Question:
Terminating app due to uncaught exception 'NSInvalidArgumentException', reason: '-[__NSArrayM objectForKey:]: unrecognized selector sent to instance 0x12e654c0.
I am loading data on tableview from Array that has two dictionary objects. Dictionary object contains 2 nsstring object when ViewDidLoad called the code is below
'''
while (sqlite3_step(statement) == SQLITE_ROW) {
NSString* delID = [NSString stringWithUTF8String:(const char *) sqlite3_column_text(statement, 0)];
NSString* name =[NSString stringWithUTF8String:(const char *) sqlite3_column_text(statement, 1)];
NSMutableDictionary *dict=[NSMutableDictionary dictionary];
[dict setObject:delID forKey:@"delID"];
[dict setObject:name forKey:@"name"];
[self.arr addObject:dict];
'''
It never crash for first row but on second row indexPath.row==1 it always crash please see the screen shot below. Thanks for help
Here is I am filling self.arr again
-(void)popoverControllerDidDismissPopover:(UIPopoverController *)popoverController
{
if ([datePicker1.CurrentDate length]) {
'''
UIButton *btn=(UIButton*)[self.view viewWithTag:btnTag];
[btn setTitle:datePicker1.CurrentDate forState:UIControlStateNormal];
}
if ([self.searchDel.arrSelectDelAdd count ])
{
[self.arr addObject:self.searchDel.arrSelectDelAdd];
[self.tblDelivery reloadData];
}
}
'''
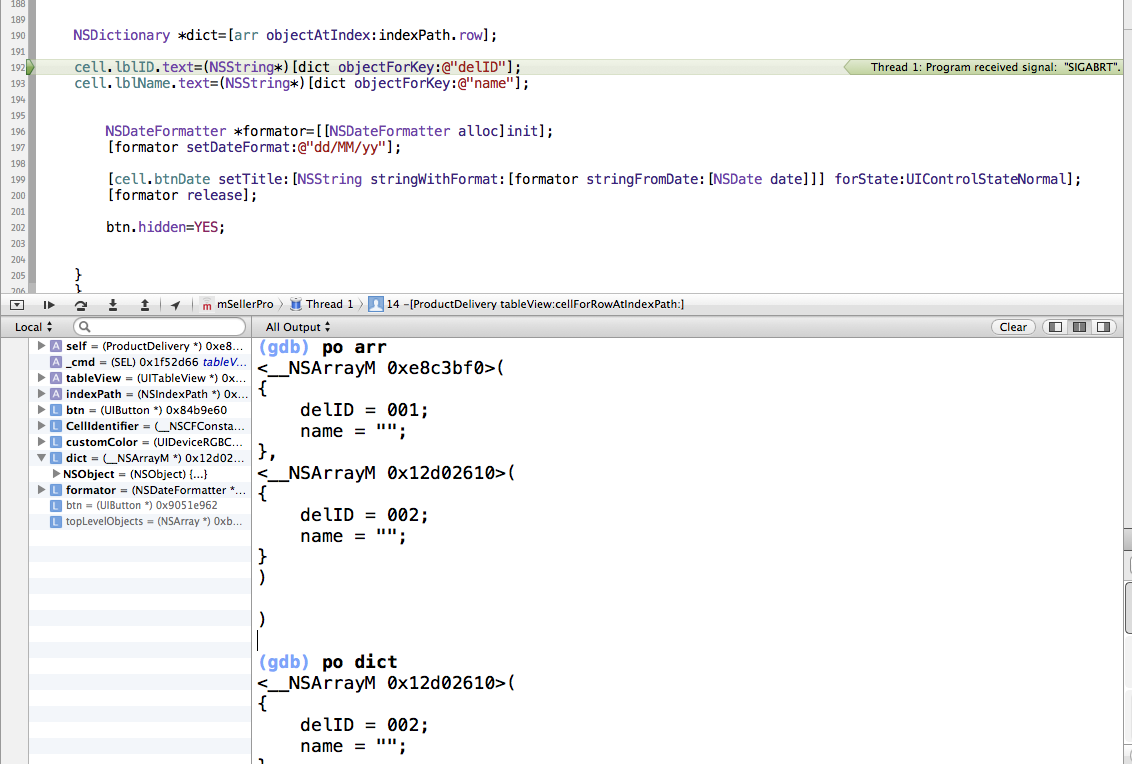
Answer: Sorry to bother all of you Actually the problem is that I am adding second or another object like
'''
[self.arr addObject:self.searchDel.arrSelectDelAdd]; //Incorrect, that is adding NSArray type not dictionary
'''
then getting values in cellForRowAtIndexPath
'''
NSDictionary *dict=[arr objectAtIndex:indexPath.row];//here dict will contain NSSArray type not dict type object its causing to crash app.
cell.lblID.text=(NSString*)[dict objectForKey:@"delID"];// at this line.
cell.lblName.text=(NSString*)[dict objectForKey:@"name"];
[self.arr addObjectsFromArray:self.searchDel.arrSelectDelAdd]; // correct, thats the solution giving contents of NSSArray and now working my code
'''